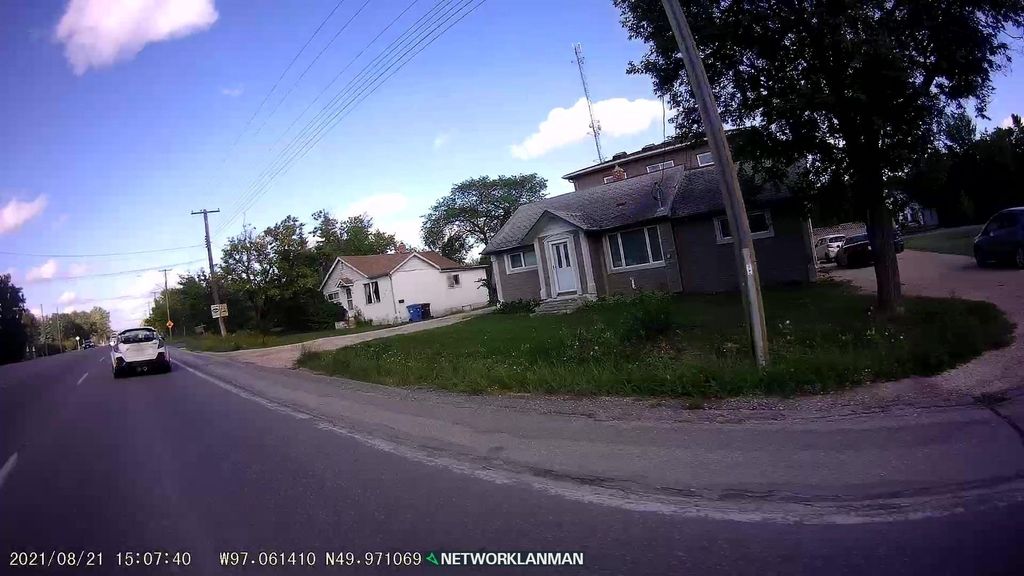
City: winnipeg